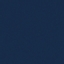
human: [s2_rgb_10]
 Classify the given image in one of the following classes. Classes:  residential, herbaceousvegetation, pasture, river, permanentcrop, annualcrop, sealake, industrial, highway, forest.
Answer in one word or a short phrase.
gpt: SeaLake